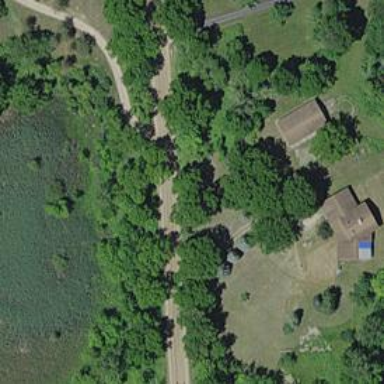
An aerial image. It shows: Driveway.